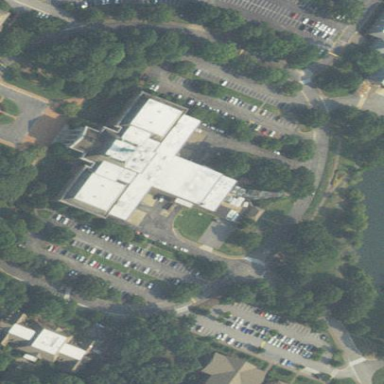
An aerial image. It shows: Television and radio studio building.